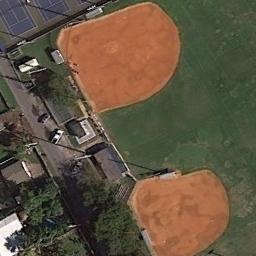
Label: baseball_diamond